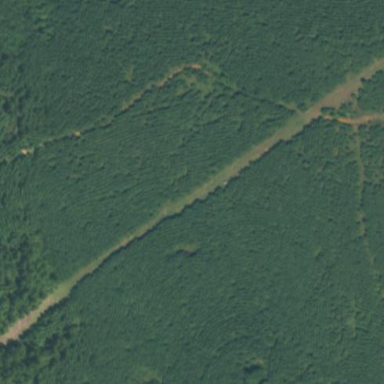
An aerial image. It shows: Evergreen forest with needle-leaved trees.